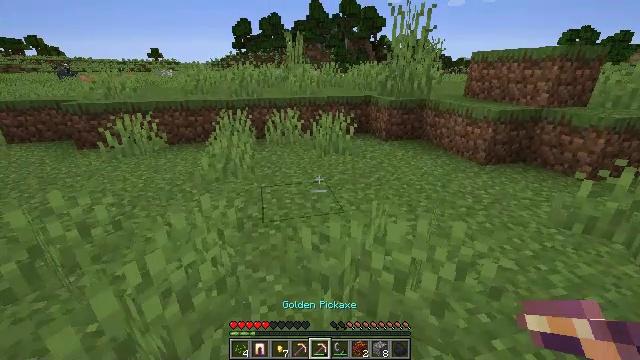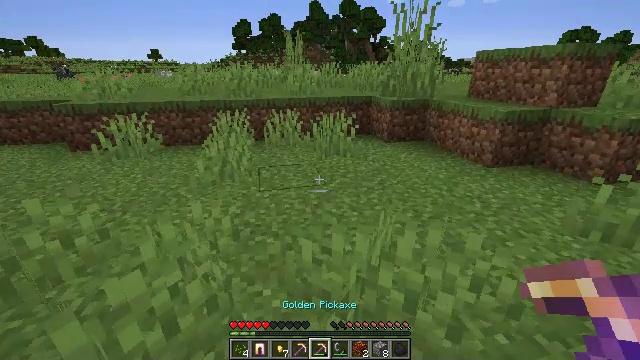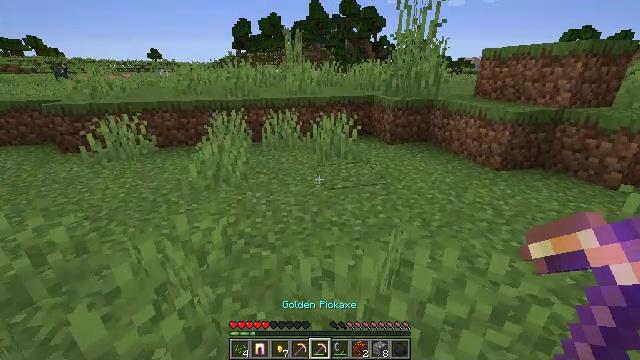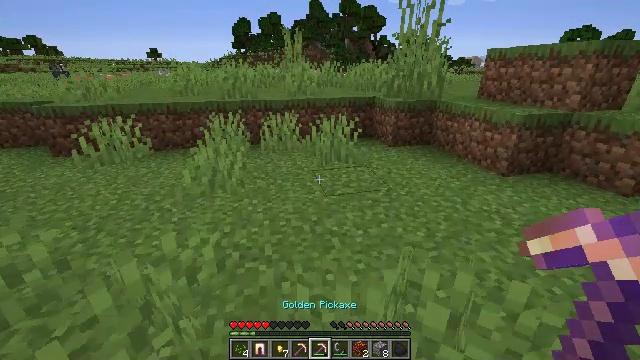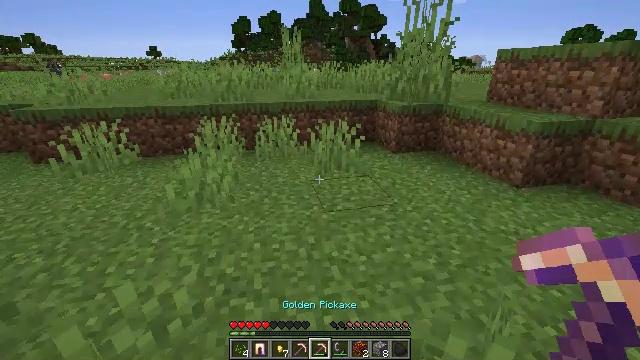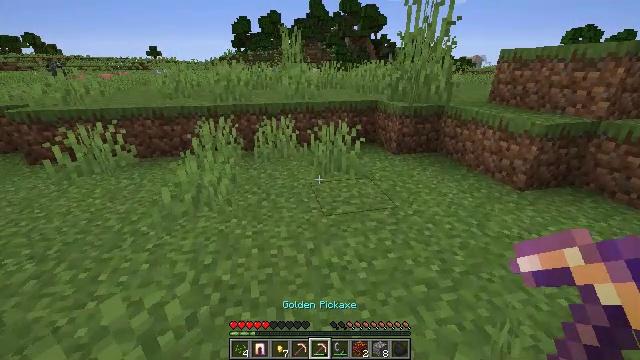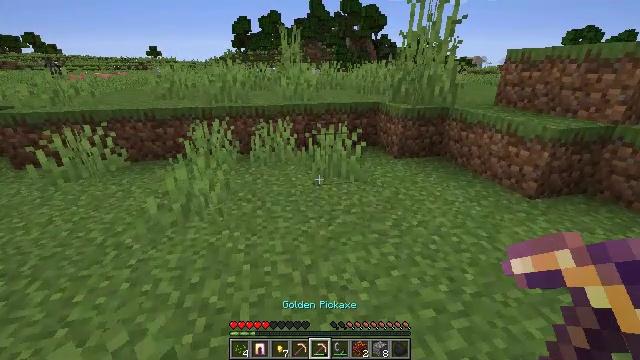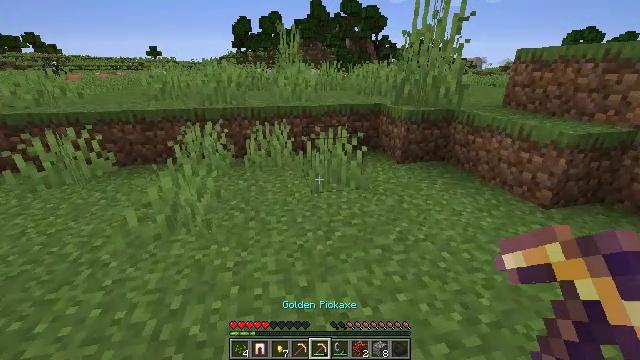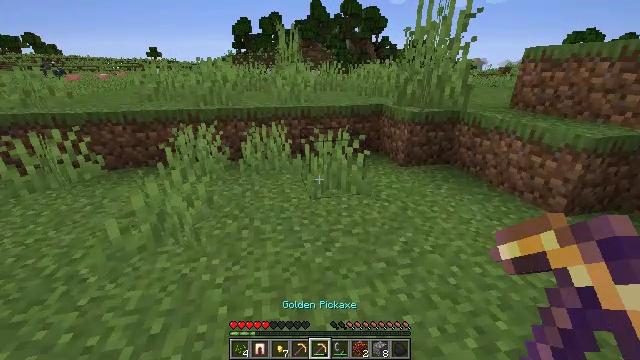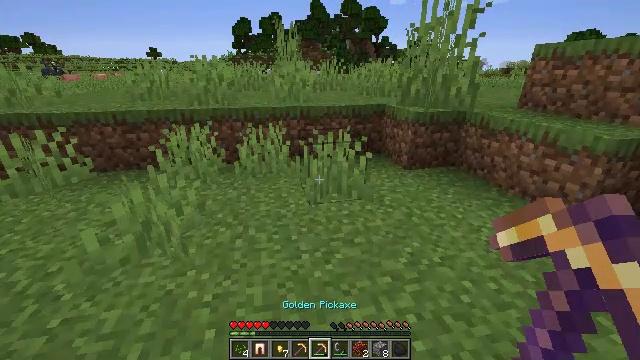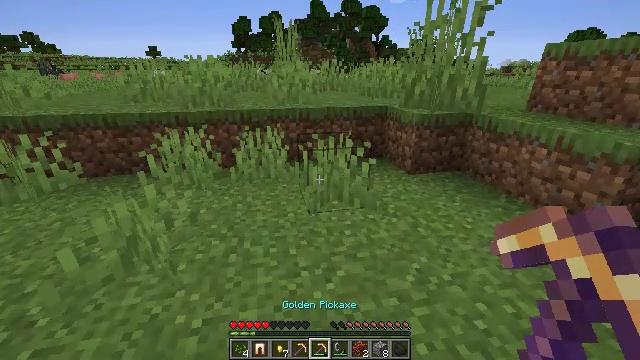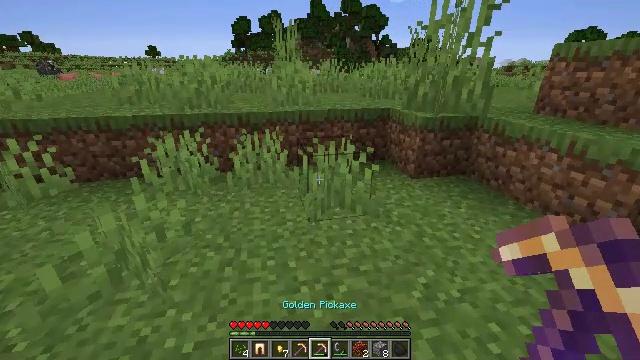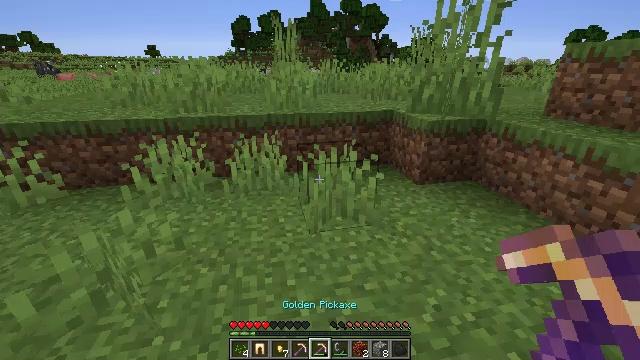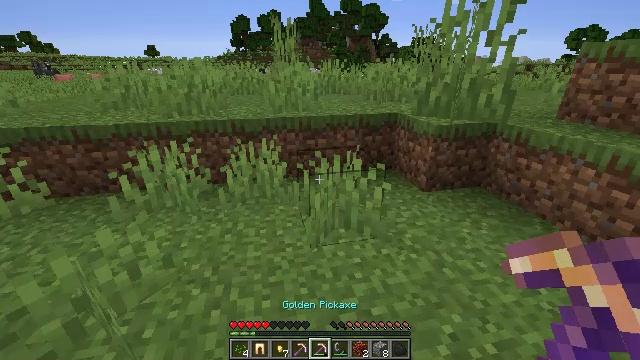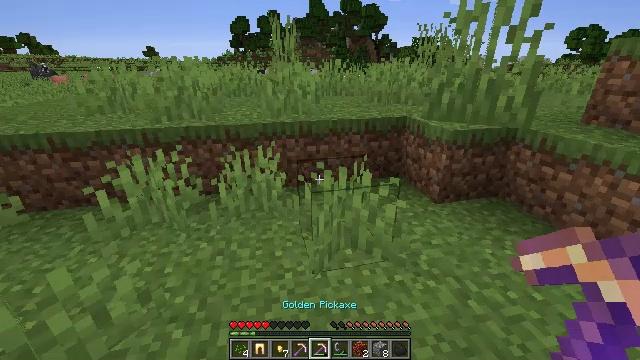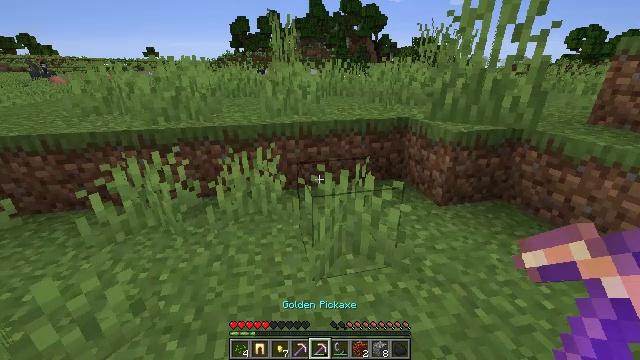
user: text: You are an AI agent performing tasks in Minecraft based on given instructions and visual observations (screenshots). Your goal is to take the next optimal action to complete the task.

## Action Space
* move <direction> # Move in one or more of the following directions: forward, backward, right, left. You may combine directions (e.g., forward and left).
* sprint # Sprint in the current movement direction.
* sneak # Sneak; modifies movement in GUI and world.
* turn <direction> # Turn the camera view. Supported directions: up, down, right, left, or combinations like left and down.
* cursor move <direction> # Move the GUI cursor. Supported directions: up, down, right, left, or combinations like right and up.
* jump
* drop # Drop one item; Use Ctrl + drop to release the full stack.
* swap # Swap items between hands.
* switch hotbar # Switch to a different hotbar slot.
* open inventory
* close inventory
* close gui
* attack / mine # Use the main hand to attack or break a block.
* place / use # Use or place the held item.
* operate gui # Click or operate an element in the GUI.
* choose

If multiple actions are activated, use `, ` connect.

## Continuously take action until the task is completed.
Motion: motion action
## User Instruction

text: Clear away tall grass.
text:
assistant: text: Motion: move forward
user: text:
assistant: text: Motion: move forward
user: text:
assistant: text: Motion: move forward
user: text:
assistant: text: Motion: move forward
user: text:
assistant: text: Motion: move forward
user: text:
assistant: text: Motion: move forward
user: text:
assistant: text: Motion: move forward
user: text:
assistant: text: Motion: move forward
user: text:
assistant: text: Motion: move forward
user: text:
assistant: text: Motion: move forward
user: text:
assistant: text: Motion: move forward
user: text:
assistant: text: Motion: move forward
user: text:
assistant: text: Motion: move forward
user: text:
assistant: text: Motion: move forward
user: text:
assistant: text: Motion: move forward
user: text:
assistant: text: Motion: move forward
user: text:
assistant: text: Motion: move forward
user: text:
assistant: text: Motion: move forward
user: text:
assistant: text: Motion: move forward
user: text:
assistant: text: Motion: move forward
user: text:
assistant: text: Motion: move forward
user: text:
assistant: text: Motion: move forward
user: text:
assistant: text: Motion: move forward
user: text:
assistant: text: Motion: move forward
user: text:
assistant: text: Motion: move forward
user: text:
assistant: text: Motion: move forward, jump
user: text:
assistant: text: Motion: move forward, turn right and down, jump
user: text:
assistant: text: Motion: move forward, jump
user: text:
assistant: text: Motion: move forward, jump
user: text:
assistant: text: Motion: move forward, jump